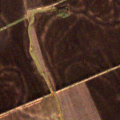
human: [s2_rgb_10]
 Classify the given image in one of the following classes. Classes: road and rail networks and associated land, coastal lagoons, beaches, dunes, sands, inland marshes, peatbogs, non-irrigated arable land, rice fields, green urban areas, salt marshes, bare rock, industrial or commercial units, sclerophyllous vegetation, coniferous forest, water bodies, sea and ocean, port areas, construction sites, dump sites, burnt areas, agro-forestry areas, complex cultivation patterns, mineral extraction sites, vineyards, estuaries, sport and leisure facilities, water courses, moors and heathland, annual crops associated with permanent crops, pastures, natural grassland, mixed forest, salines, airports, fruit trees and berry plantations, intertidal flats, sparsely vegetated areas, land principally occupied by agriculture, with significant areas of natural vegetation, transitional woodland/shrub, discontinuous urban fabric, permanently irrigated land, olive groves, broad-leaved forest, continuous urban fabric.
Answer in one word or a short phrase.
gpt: non-irrigated arable land